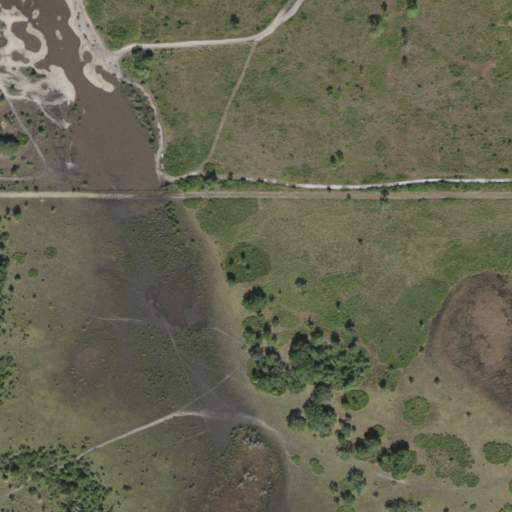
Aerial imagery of bar in Florida named Thomas Shoal containing shrub, herbaceous wetlands, woody wetlands, evergreen forest, open water, deciduous forest, and mixed forest